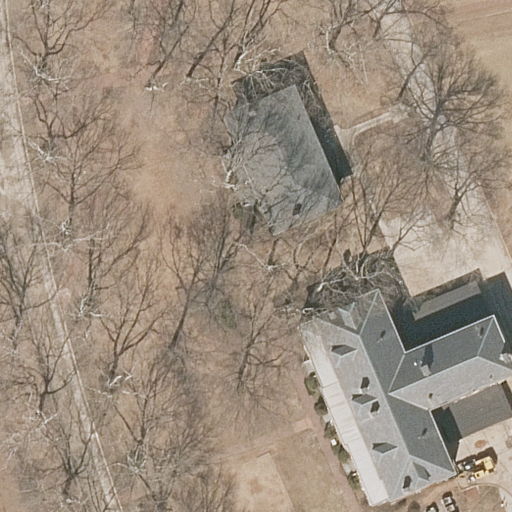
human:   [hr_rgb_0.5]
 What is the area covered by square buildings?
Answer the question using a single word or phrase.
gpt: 0m2

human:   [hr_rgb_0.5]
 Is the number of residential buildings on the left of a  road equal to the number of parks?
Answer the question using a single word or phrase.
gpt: yes

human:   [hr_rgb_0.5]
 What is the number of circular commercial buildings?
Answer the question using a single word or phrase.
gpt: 0

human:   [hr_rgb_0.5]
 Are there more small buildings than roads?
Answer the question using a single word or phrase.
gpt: no

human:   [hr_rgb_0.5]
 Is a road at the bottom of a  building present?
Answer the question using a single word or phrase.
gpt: yes

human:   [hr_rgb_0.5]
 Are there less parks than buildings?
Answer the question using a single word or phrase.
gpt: yes

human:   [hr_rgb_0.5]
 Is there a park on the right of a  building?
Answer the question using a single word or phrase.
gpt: no

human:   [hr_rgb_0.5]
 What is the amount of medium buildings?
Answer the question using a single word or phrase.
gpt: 1

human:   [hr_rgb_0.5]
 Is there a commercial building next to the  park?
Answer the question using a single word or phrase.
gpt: no

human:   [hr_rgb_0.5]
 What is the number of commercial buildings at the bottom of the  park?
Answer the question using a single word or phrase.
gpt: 0

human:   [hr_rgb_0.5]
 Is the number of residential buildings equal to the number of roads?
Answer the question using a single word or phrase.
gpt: no

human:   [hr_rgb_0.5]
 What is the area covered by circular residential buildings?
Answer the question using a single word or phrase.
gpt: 0m2

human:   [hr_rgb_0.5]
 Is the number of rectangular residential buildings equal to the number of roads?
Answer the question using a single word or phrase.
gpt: no

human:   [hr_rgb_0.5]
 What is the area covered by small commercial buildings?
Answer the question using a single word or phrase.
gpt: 0m2

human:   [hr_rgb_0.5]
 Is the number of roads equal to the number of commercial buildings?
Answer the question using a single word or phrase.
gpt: no

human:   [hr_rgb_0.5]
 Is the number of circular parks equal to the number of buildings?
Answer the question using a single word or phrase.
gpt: no

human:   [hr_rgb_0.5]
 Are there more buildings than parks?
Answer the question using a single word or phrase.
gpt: yes

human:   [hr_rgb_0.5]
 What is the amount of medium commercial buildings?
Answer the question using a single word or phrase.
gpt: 0

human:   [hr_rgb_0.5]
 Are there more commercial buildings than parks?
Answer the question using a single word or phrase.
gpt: no

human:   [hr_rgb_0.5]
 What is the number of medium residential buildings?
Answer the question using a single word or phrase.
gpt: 1

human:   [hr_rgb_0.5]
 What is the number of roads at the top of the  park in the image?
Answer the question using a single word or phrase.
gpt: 0

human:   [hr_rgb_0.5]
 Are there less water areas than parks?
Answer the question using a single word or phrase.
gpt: yes

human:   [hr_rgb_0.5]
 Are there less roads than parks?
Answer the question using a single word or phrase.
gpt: no

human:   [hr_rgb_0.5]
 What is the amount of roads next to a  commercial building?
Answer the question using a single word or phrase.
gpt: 0

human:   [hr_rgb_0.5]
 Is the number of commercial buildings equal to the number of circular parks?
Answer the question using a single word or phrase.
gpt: yes

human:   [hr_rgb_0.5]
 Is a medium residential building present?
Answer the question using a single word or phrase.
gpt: yes

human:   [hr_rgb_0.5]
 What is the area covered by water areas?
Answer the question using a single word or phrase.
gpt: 0m2

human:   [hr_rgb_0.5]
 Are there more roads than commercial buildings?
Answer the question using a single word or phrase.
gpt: yes

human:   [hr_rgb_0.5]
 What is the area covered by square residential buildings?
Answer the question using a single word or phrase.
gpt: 0m2

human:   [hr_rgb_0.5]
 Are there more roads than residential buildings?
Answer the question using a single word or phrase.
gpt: yes

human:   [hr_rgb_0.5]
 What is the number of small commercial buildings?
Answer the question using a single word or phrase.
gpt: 0

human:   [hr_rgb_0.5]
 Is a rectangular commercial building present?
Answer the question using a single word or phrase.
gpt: no

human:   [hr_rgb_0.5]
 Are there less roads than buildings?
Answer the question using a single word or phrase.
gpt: no

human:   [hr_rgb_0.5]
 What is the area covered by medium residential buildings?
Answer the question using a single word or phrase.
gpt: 368m2

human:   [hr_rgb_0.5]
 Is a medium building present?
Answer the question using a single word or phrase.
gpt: yes

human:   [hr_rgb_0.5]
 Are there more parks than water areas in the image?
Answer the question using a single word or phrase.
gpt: yes